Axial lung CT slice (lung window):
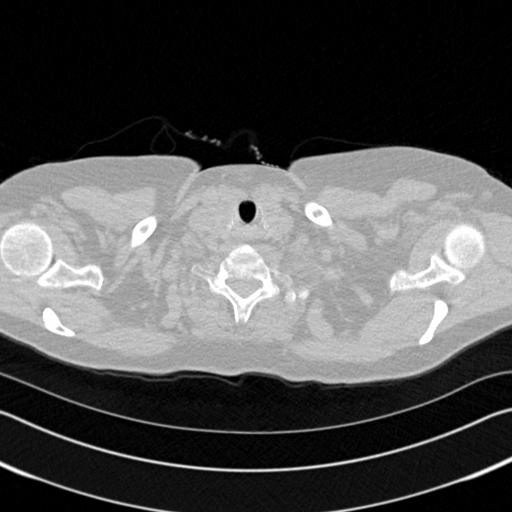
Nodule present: no